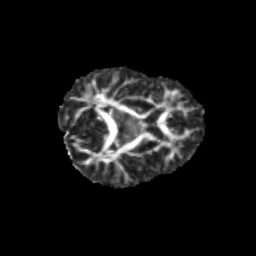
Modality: FA
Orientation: axial
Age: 12
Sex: female
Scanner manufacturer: siemens
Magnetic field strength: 3 T
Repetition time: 3.8 s
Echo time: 0.07 s